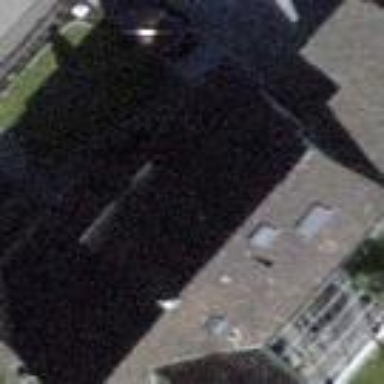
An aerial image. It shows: Building with tiled roof.